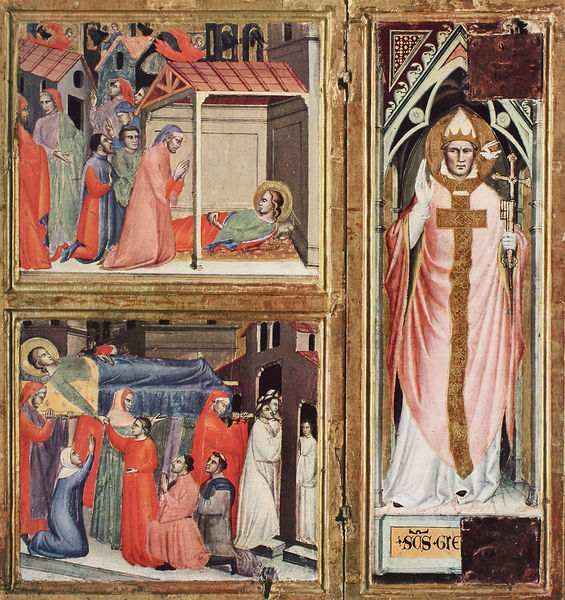
Titel: Triptichon mit dem Leben der hl. Fina
Institution: San Gimignano, Pinacoteca Civica
Schlagwörter: blau, flügel, mann, weiß, frauen, gelb, grün, fenster, frau, handschuh, holz, männer, dach, haus, rot, sockel, tot, tragen, bild, öl, häuser, gold, drei, schrift, bilder, liegen, stab, bischof, papst, tafel, detail, bett, liegend, kreuz, knien, beten, altar, heiligenschein, gotisch, christus, grab, leichnam, sterben, totenbett, scharnier, mittelalter, segnen, mönch, heilige, schlüssel, anbeten, hirtenstab, maria, betend, petrus, liegt, tafelbild, sos, ornat, seitenflügel, segensgestus, triptychon, kreuzstab, wunder, lazarus, klappen, altartafel, heiligenlegende, 1400, altarlügel, hieliger bischof